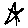
Label: star